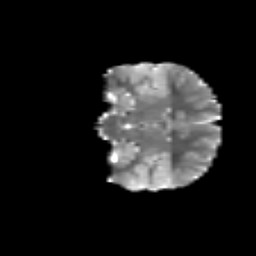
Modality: T2w
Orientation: coronal
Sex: male
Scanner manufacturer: siemens
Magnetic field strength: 3 T
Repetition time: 5 s
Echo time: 0.0694 s